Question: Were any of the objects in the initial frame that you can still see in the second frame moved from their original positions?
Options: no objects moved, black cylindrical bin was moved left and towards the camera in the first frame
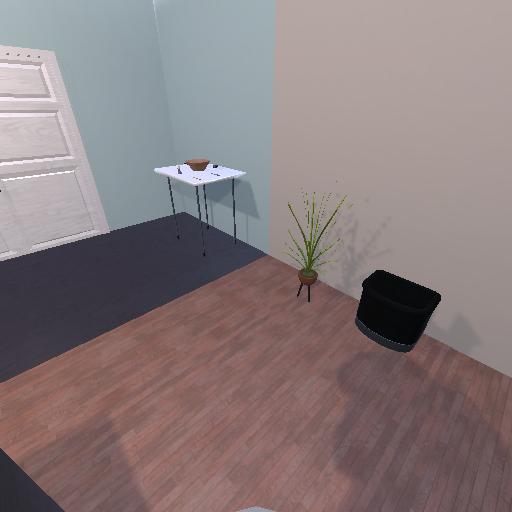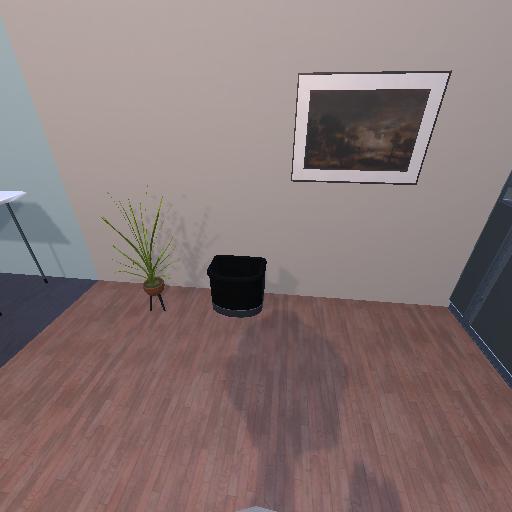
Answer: no objects moved